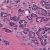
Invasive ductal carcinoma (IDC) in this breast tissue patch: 1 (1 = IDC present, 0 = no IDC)